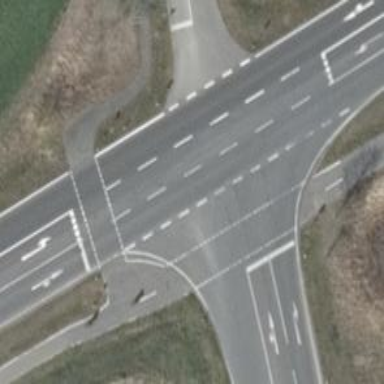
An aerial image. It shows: Uncontrolled road crossing.